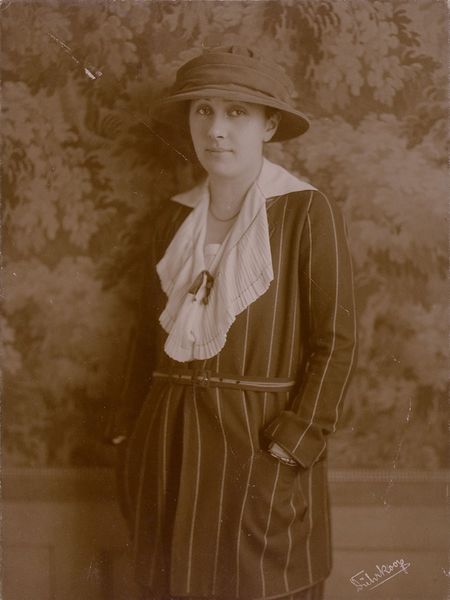
Titel: Carla Erna Wilhelmine Scholz
Künstler: Minya Diez-Dührkoop
Standort: Hamburg
Institution: Museum für Kunst und Gewerbe Hamburg
Schlagwörter: frau, hut, silber, bildnis, portrait, figur, foto, fotografie, photographie, photo, lichtbild, silbergelatine, konterfei, brom, bildwerke, angewandte und bildende kunst, hessische systematik, porträt, silbergelatinepapier, bromsilbergelatinepapier, entwicklungspapier, gelatinepapier, schwarzweißpositivverfahren, silbersalzverfahren, schwarzweißfotografie, porträtfotografie, porträtphotographie